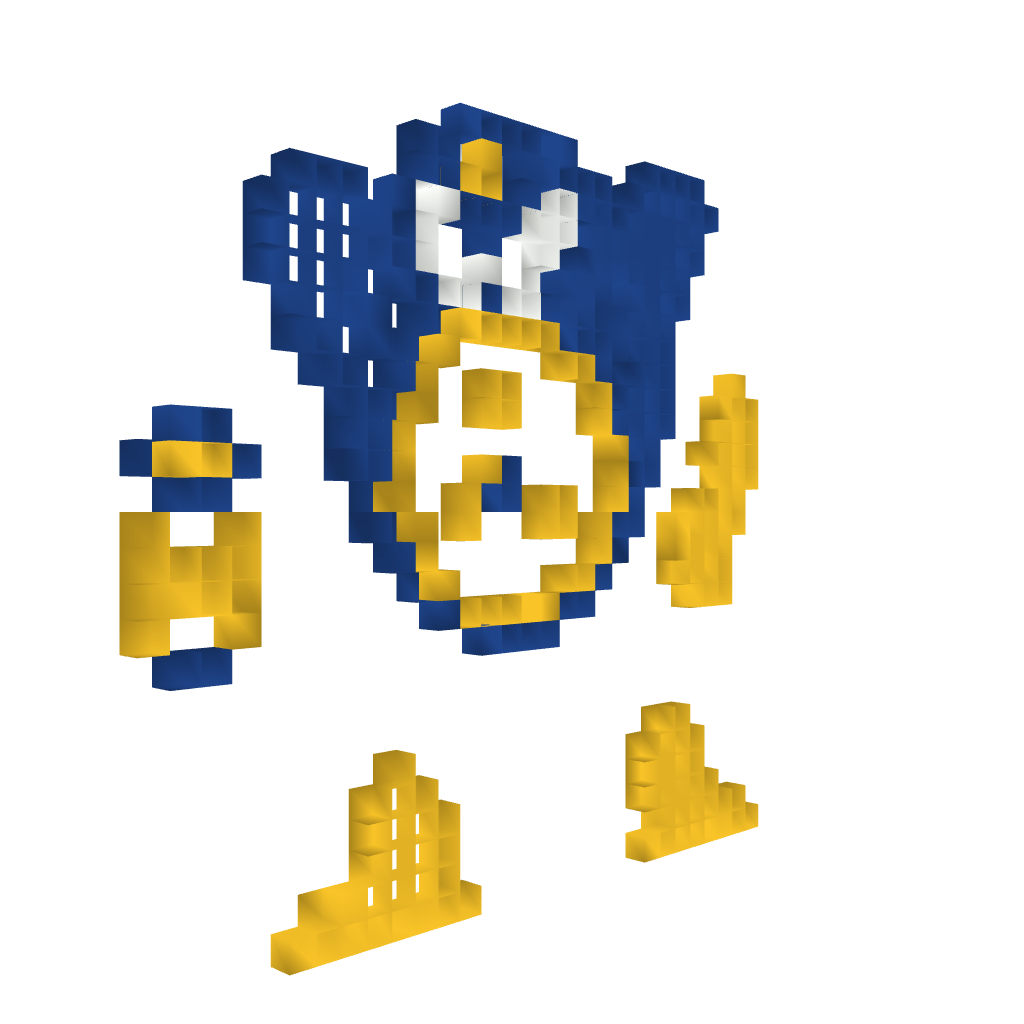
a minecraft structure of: Airman (ErnieCIII)